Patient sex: M
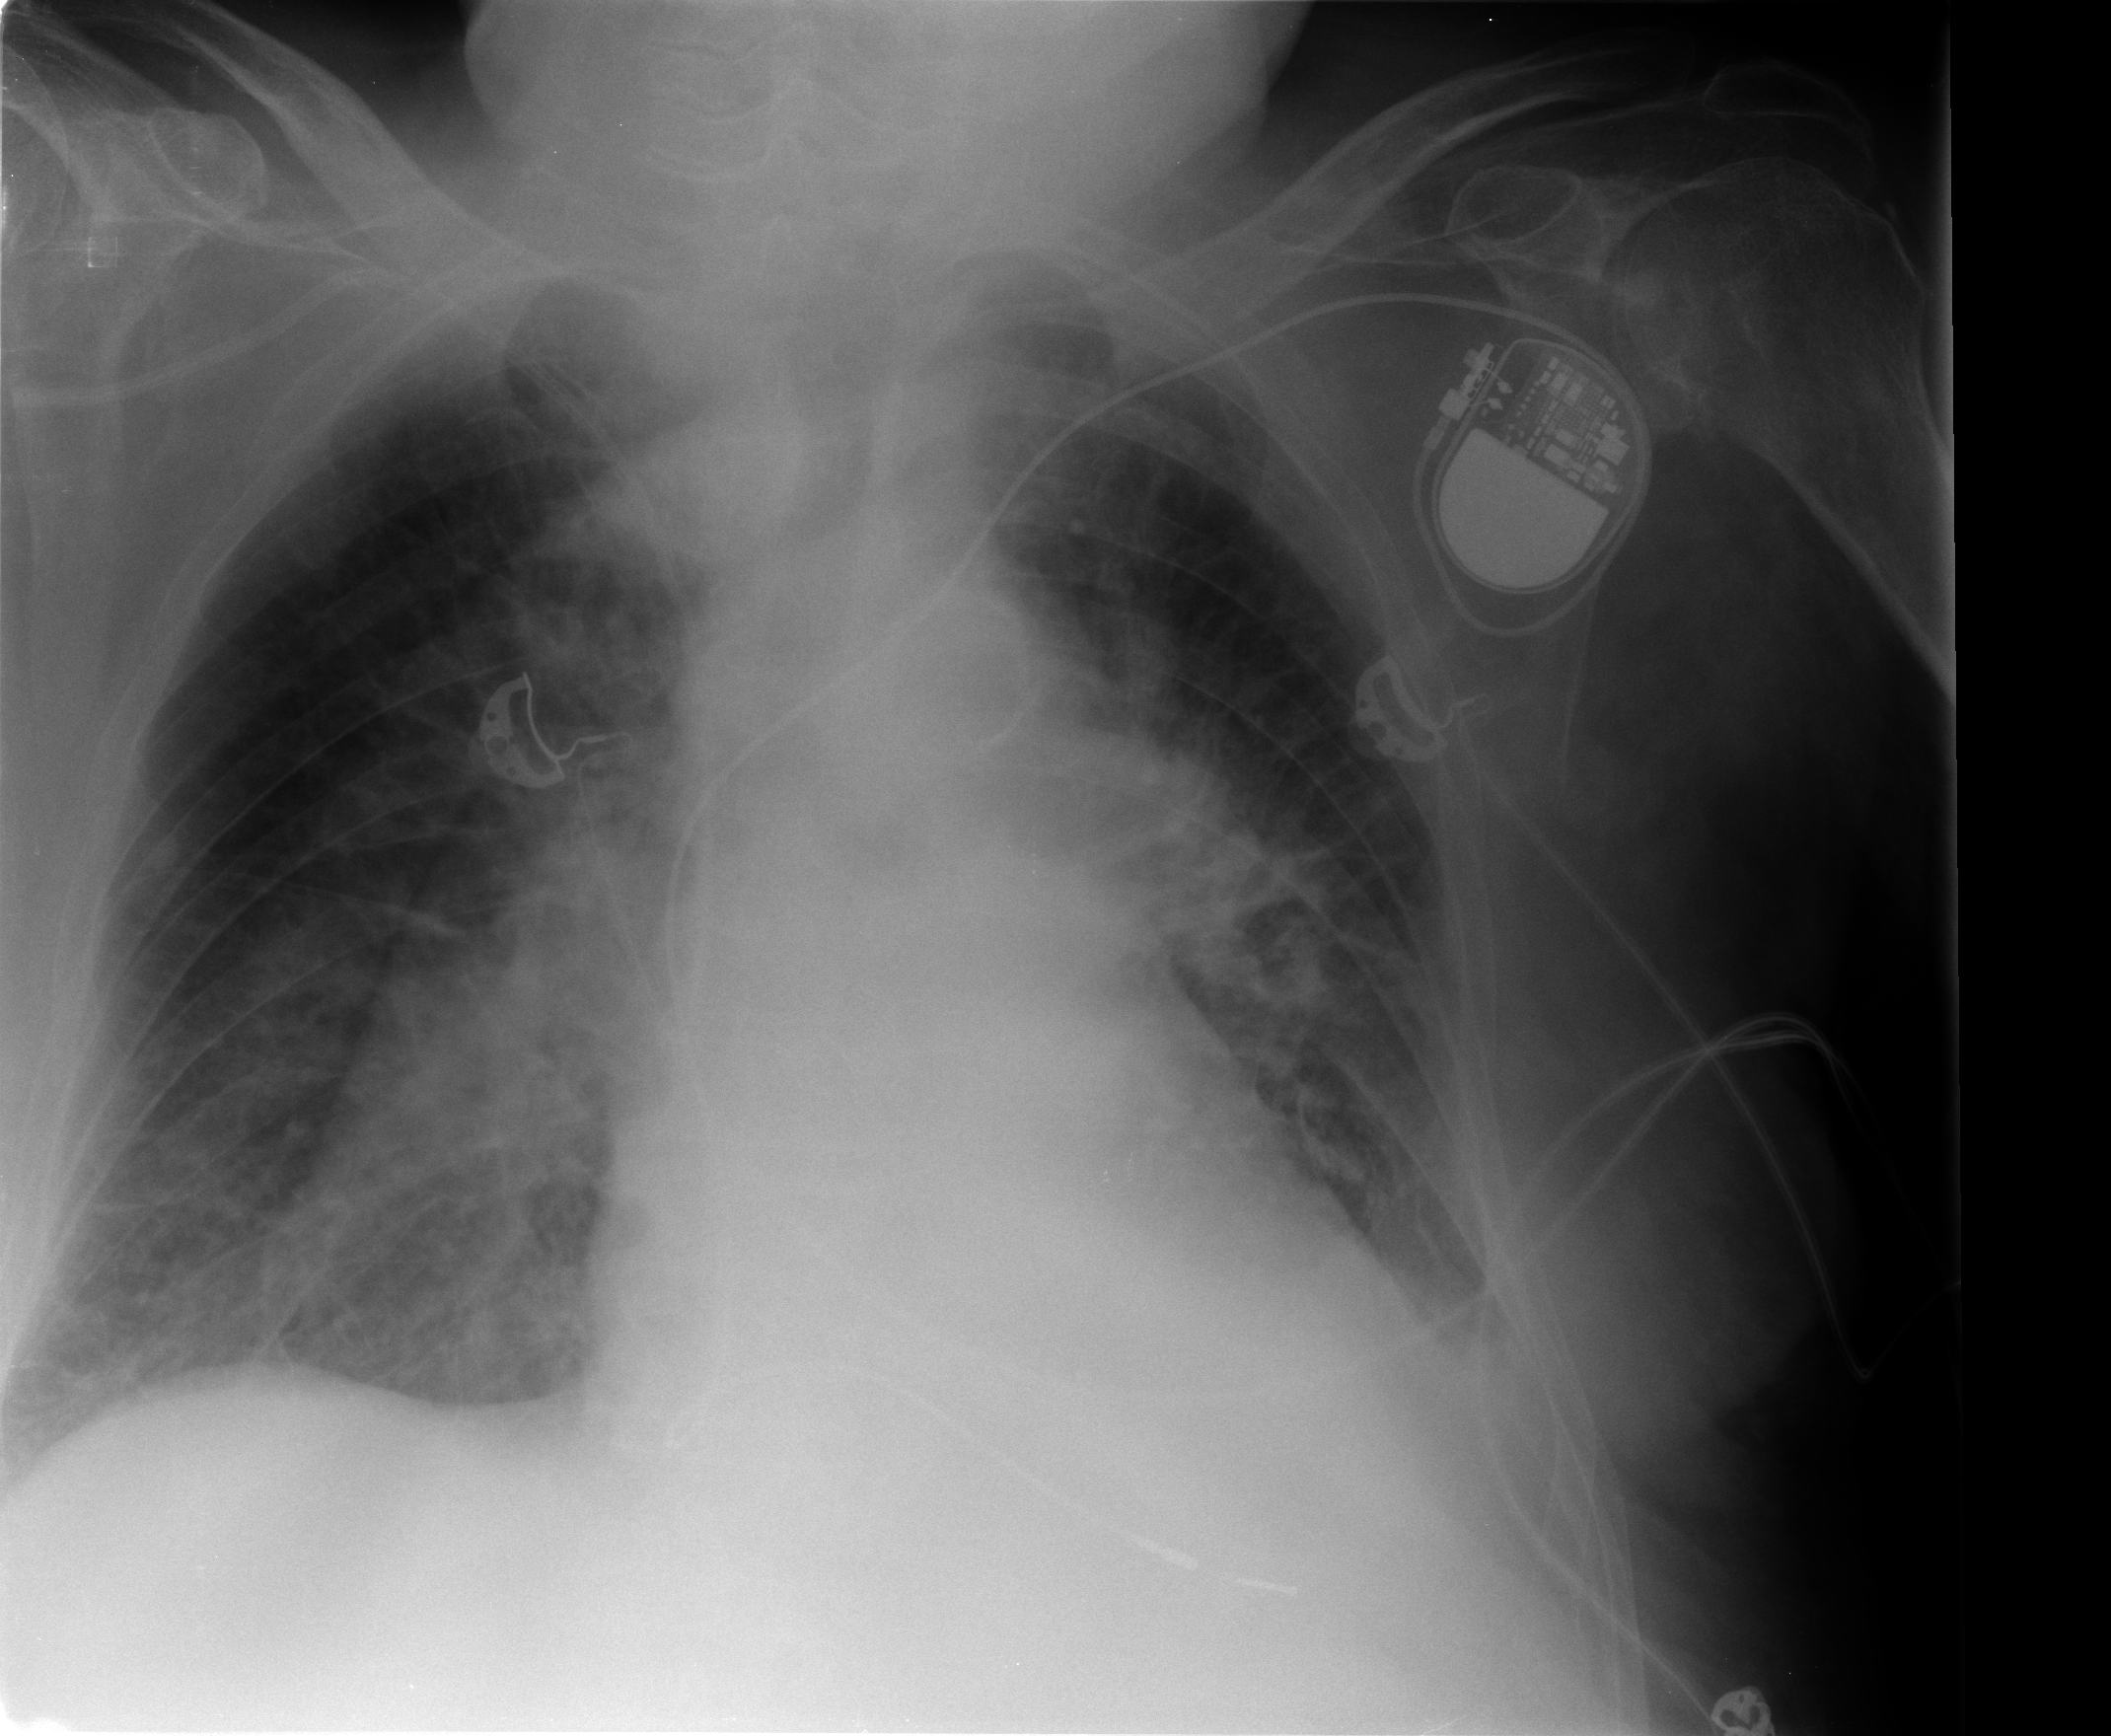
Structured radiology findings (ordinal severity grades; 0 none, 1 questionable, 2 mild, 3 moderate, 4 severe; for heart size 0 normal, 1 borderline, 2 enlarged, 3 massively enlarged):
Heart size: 2
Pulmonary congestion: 2
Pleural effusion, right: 0
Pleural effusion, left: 2
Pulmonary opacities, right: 1
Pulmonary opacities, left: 2
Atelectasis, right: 0
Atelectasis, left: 2